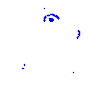
Particle: kaon